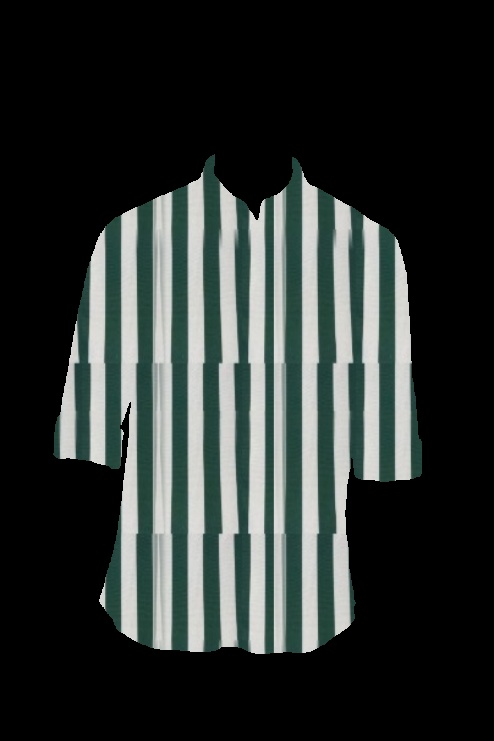
green white stripe tee